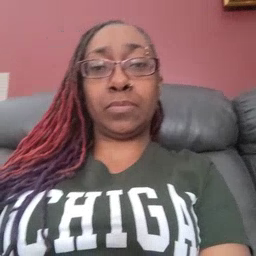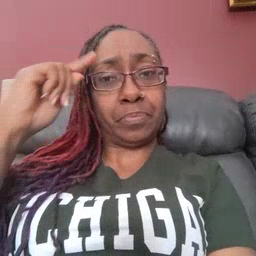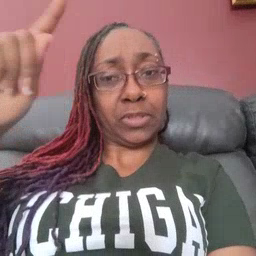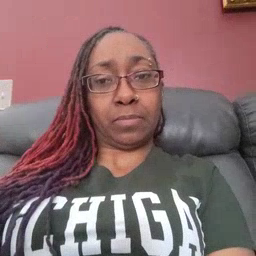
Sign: penny